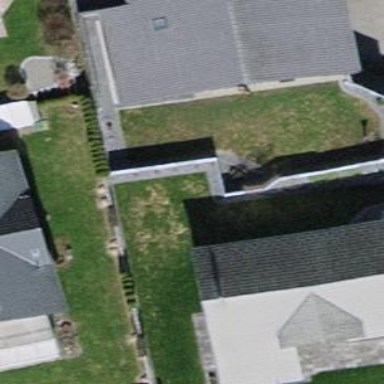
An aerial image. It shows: Simple and straightforward house.